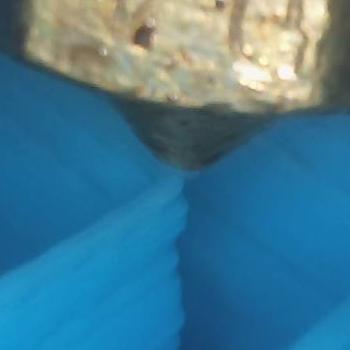
Flow rate: 141%